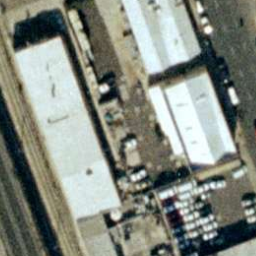
Label: buildings